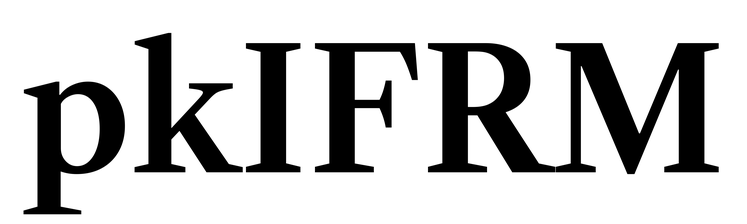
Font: LibreCaslonText_SemiBold